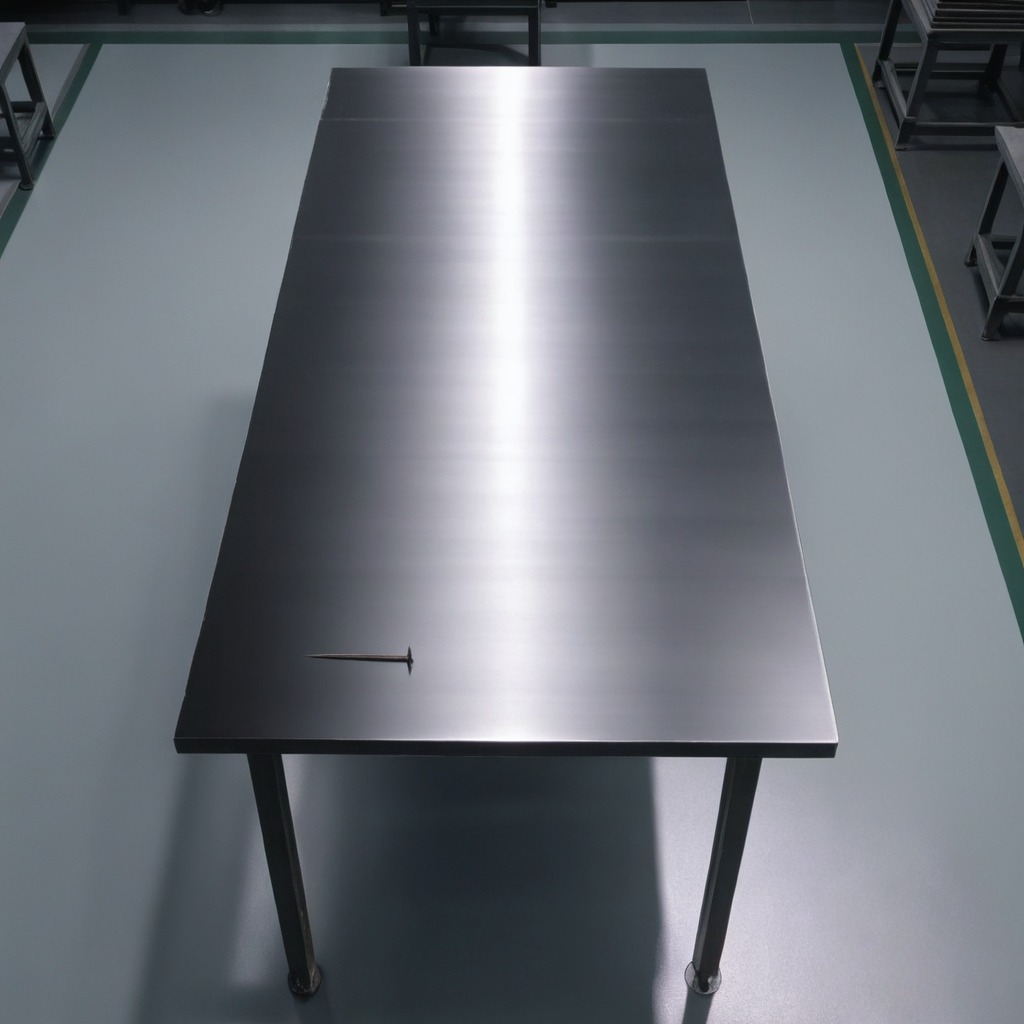
An iron nail is lying on the clean empty table in the basement in the evening.